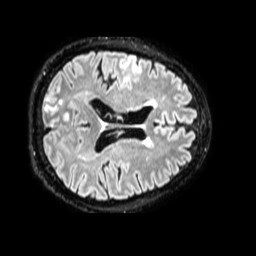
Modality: FLAIR
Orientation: axial
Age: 57
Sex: male
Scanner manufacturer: philips
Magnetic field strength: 1.5 T
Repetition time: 4.8 s
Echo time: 0.3361 s